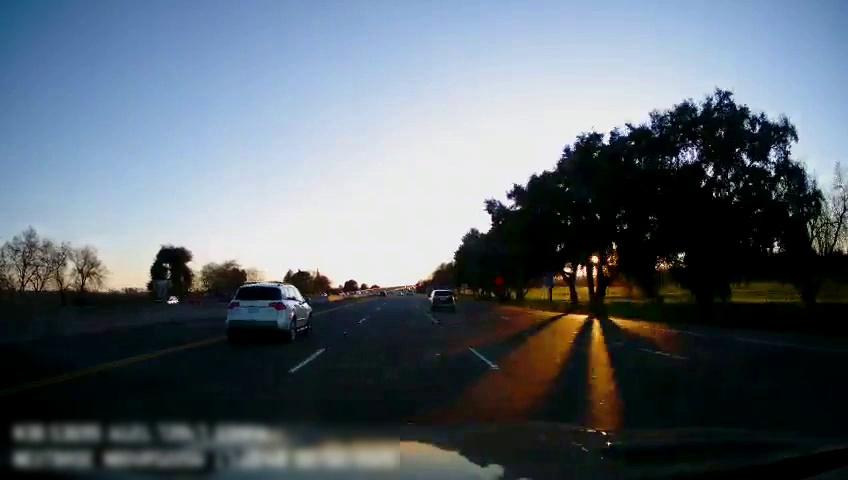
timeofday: Day
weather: Sunny
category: Drivable Space
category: Vehicles | SUV
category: Vehicles | SUV
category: Vehicles | SUV
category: Lanes | Alternate Lane
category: Lanes | Current Lane
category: Lanes | Current Lane
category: Lanes | Alternate Lane
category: Lanes | Alternate Lane
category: Traffic | Signs
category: Traffic | Signs